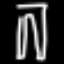
Label: pants